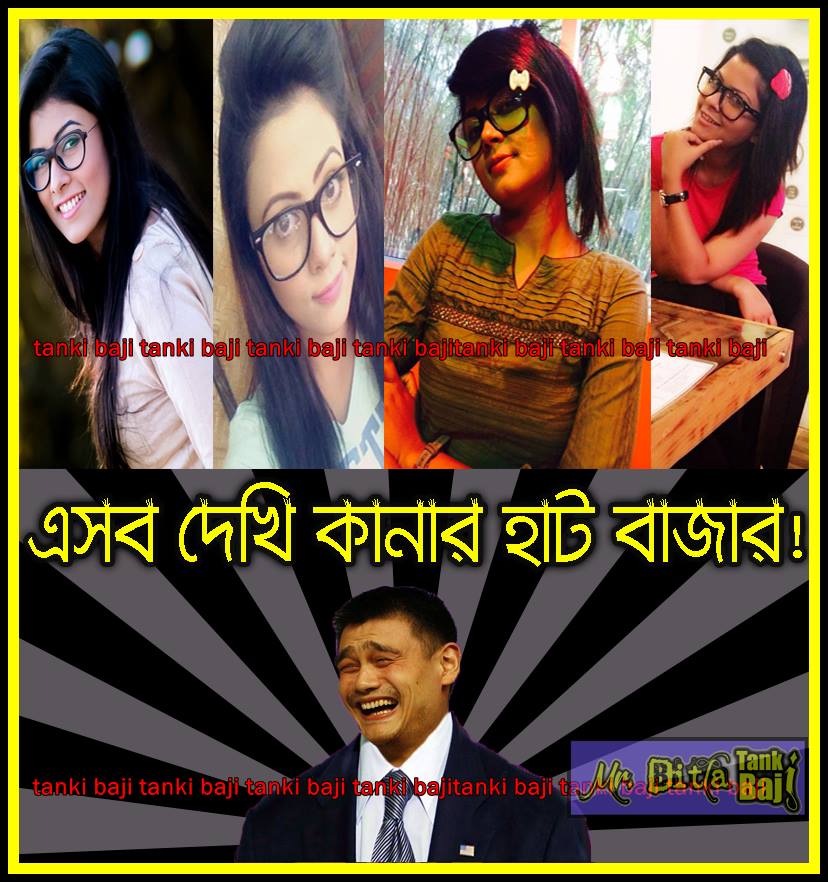
Caption: এইসব দেখি কানার হাট বাজার!
Label: non-hate